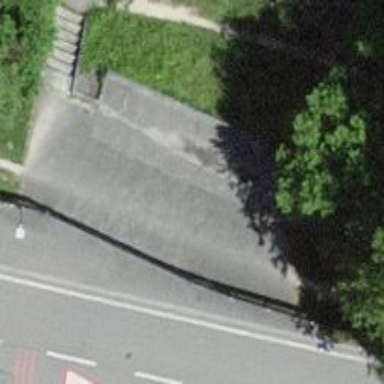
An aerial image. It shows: Footway with fine gravel surface.